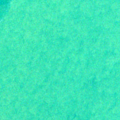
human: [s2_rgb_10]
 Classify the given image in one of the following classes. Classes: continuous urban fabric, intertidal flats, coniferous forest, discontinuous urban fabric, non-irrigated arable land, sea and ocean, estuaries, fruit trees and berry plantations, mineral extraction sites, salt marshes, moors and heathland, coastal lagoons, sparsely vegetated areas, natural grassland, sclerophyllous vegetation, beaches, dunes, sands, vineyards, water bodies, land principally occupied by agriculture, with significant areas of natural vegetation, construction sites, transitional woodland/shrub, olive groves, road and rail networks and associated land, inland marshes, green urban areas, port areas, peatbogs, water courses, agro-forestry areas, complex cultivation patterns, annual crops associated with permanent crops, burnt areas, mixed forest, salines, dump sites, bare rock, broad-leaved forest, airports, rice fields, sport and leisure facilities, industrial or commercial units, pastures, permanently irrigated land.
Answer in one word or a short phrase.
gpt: sea and ocean